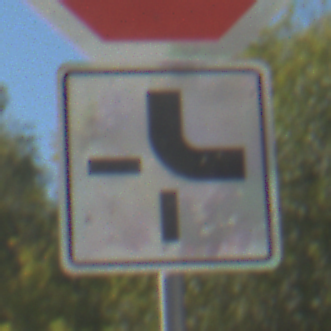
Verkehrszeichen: VerlaufVorfahrtsstrasse4
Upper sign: Stop
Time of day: Midday
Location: Outdoor (Nature)
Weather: Clear
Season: Summer
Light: Natural